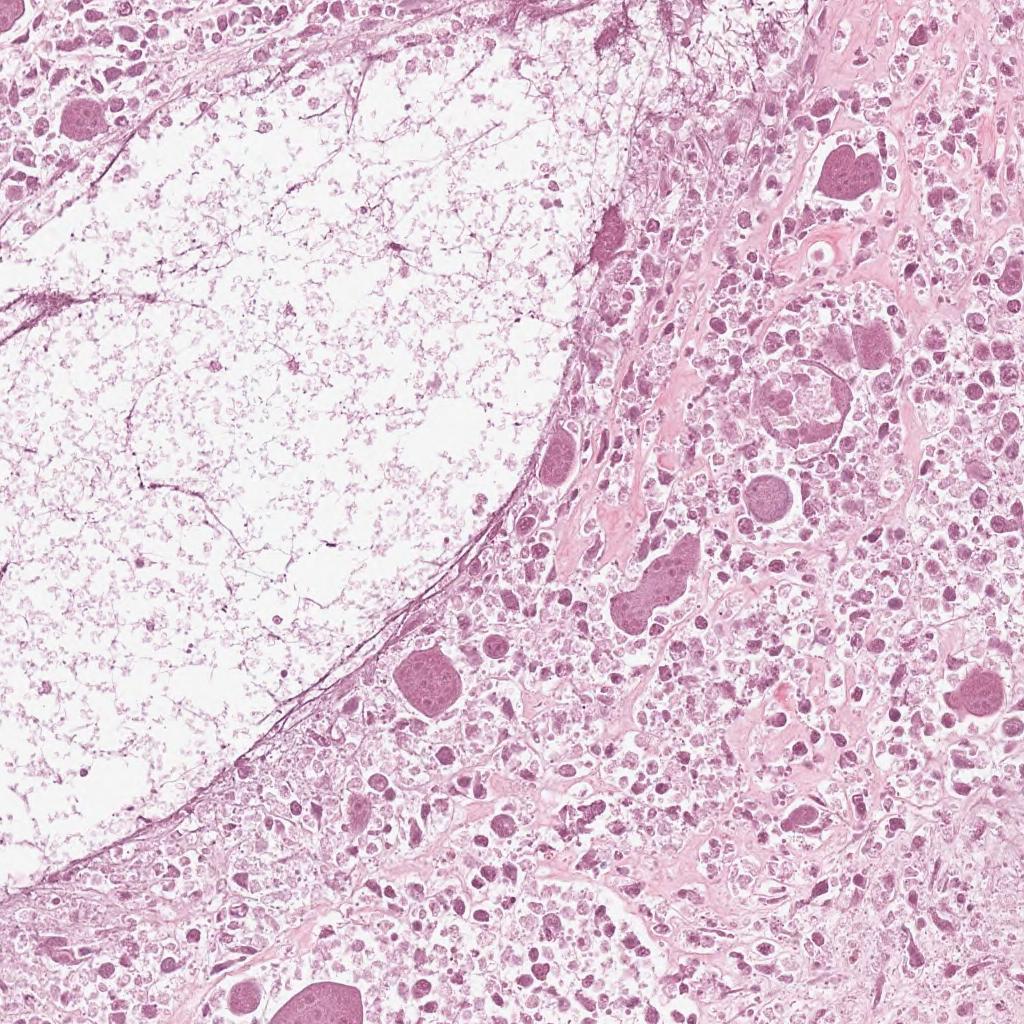
Label: Non-Viable-Tumor